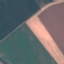
Label: AnnualCrop